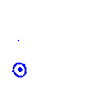
Particle: pion